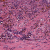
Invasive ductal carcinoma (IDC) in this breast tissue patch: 0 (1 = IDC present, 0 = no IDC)